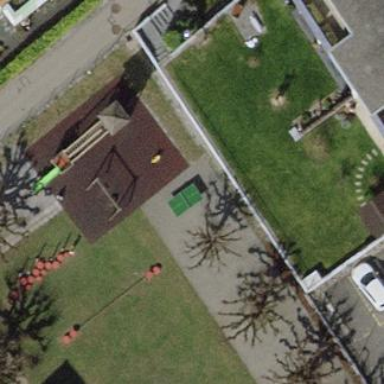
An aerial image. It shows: Playground area for leisure activities on the land.